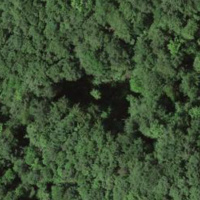
EUNIS habitat code: 41
Species observed at this site:
Equisetum hyemale